Question: I am using a Solarized theme for (g)vim, and having an issue with small difference between the screenshot on the site and what I am actually having.
The screenshot for python on the theme's site is here: <URL>
<URL>
, and mine is
They have a small difference (that I can see) in import statement (color is different). It sort of drives me crazy. Is my case correct, and that's what supposed to happen, or my settings are wrong?
I've installed the theme using vim-addon-manager plugin system.
Thanks.
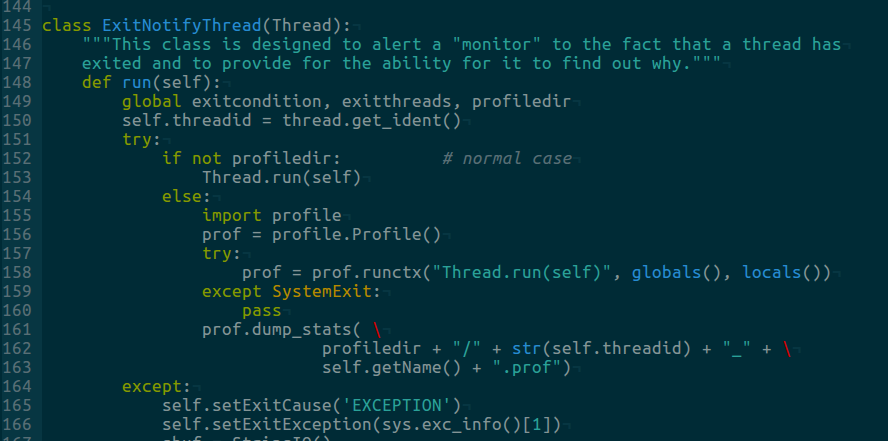
Answer: The first thing you can check is what ':highlight' groupings are being applied to your import statement, I have a key mapping for a function which can do this:
'''
" Show the stack of syntax hilighting classes affecting whatever is under the
" cursor.
function! SynStack()
echo join(map(synstack(line('.'), col('.')), 'synIDattr(v:val, "name")'), " > ")
endfunc
nnoremap <F8> :call SynStack()<CR>
'''
If you ':source' a file containing this or put this in your '.vimrc' and reopen vim, we can now check what highlighting is being applied to import.
When I press F8 on an import I receive the message , now if you don't see that there may be something wrong with the parsing of python file and the keyword hasn't been picked up on. We can then look at what rules are being applied to that-
'''
:highlight pythonInclude
'''
This gives me-
'''
pythonInclude xxx links to Include
'''
If we follow this then we can see what rules are being applied to group. This will probably go deeper, 'Include xxx links to PreProc'. If you get this far your highlighting groups are probably correct. If you didn't link to PreProc there maybe another plugin overwriting the highlight group, or a similar issue. You can then check what colors the is setting. You can override a highlight group link, ':highlight link pythonInclude Function' this will now display imports as the same color as Functions!
You can also modify the colors and formatting applied to different highlight groupings however I will leave you to discover those on your own. Much more help can be found in ':h :highlight', but I hope this helps start your debugging process!